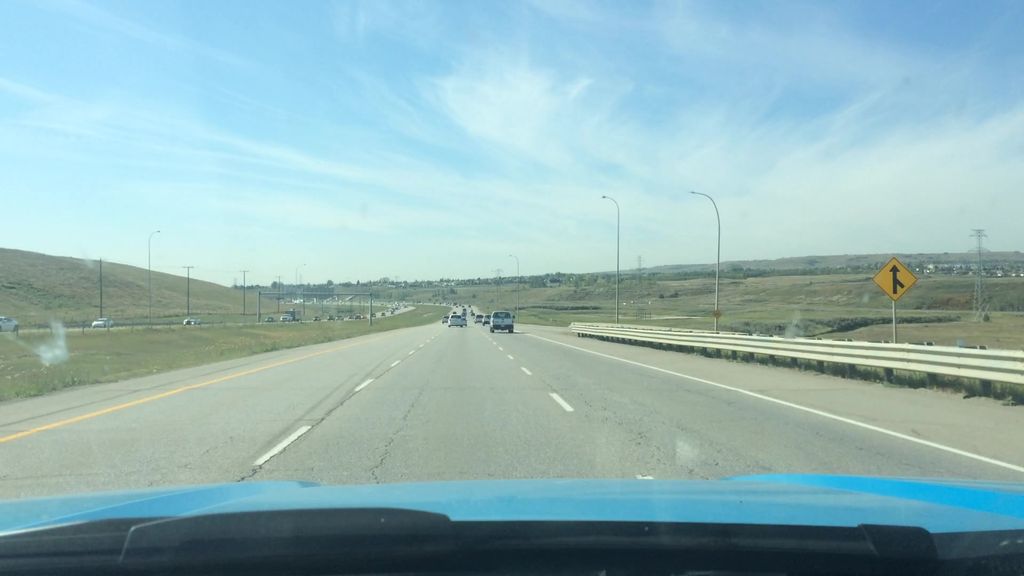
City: calgary